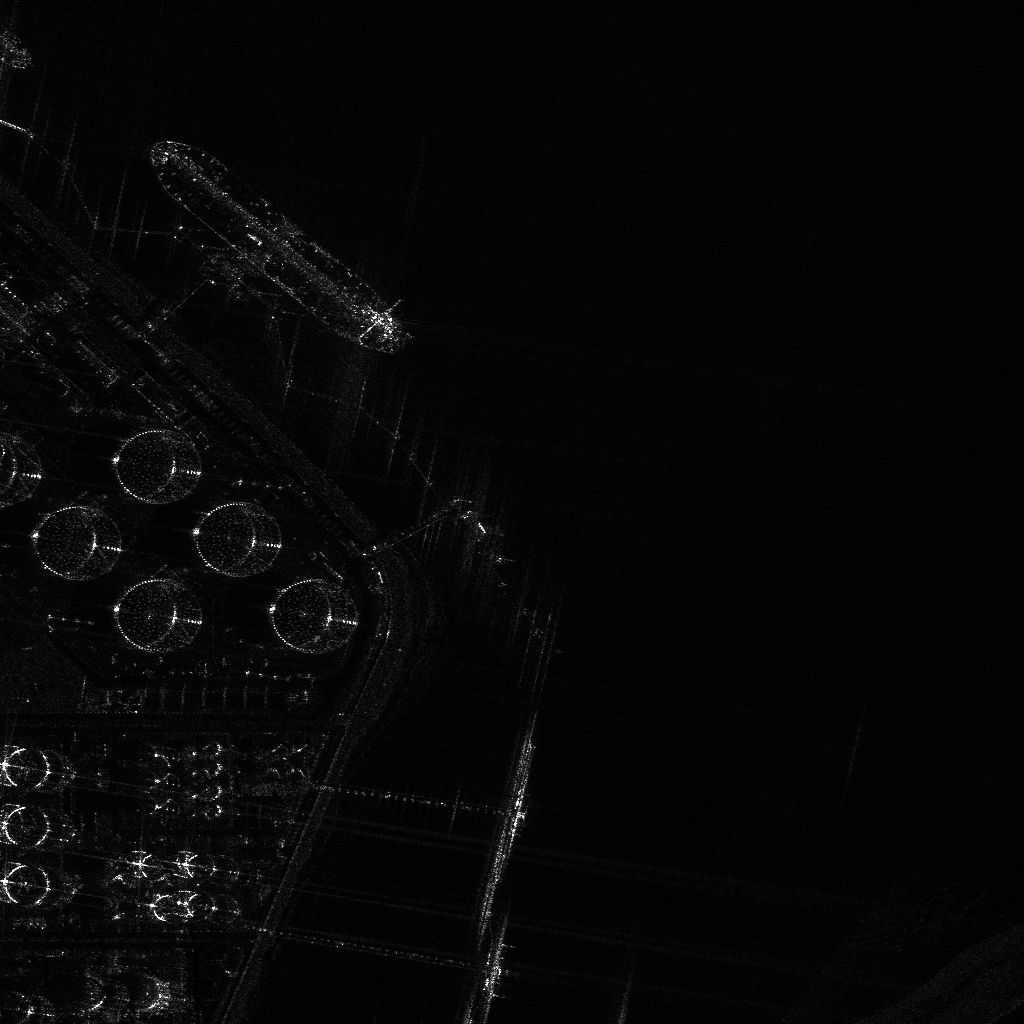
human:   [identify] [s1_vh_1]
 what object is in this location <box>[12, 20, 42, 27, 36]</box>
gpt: <ref>1 large ore-oil at the top left</ref>